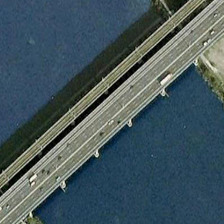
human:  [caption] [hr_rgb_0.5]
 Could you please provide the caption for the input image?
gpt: the huge, straight bridge stretches across the river .

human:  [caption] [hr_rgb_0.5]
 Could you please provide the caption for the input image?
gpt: a bridge is on a river with meadows on two sides .

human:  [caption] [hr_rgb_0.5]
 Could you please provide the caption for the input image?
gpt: a bridge is on a river with meadows on two sides .

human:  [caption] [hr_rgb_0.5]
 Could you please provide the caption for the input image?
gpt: the huge, straight bridge stretches across the river .

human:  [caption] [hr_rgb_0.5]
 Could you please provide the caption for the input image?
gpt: a bridge is on a river with meadows on two sides .